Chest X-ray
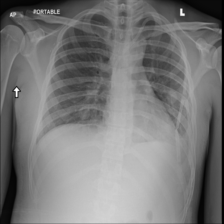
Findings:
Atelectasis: negative
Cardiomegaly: negative
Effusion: negative
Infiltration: negative
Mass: negative
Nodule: negative
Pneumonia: negative
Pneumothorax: negative
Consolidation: negative
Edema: negative
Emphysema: negative
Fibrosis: negative
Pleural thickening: negative
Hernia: negative